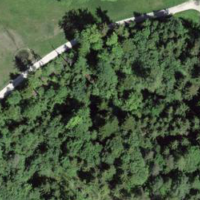
EUNIS habitat code: 43
Species observed at this site:
Primula veris
Caltha palustris
Colchicum autumnale